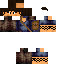
A male human skin with medium skin, wearing brown long hair dressed in a blue hoodie and brown pants, featuring a closed mouth.